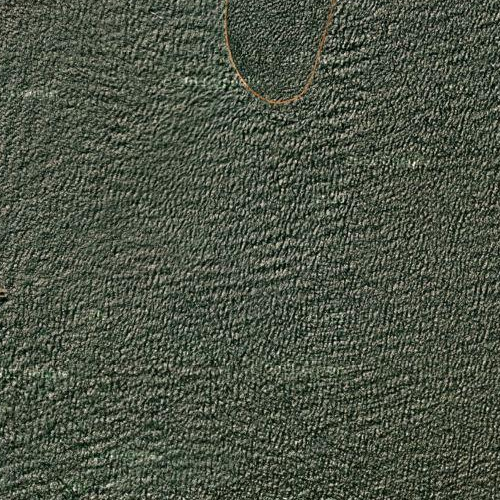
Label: sydney